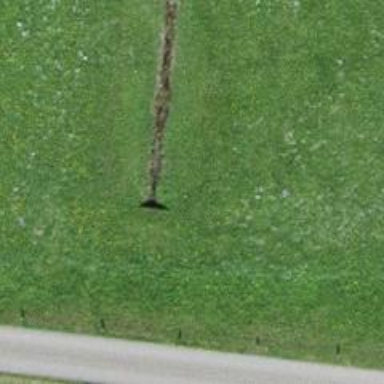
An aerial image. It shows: Tunnel passing through ditch.